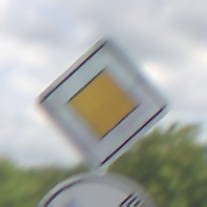
Verkehrszeichen: Vorfahrtsstrasse
Zusatzzeichen unten: EndeGeschwindigkeit50
Umgebung: Outdoor, RoadRail
Tageszeit: Midday
Wetter: PartlyCloudy
Licht: Natural
Jahreszeit: NotSpecified
Kontrast: HighContrast